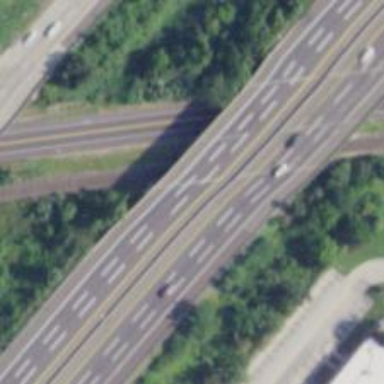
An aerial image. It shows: Urban freeway expressway bridge.